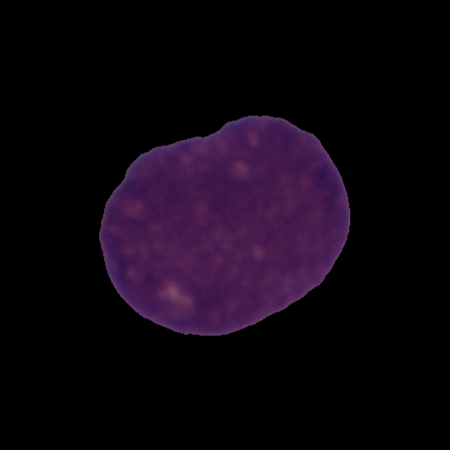
Label: cancer